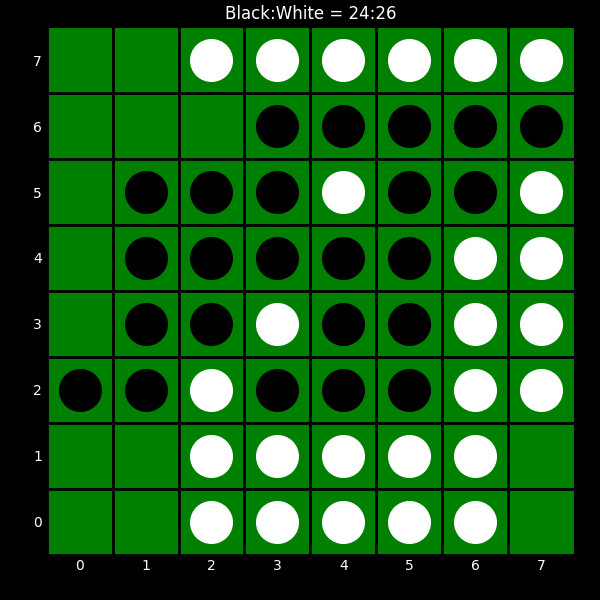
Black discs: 24
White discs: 26